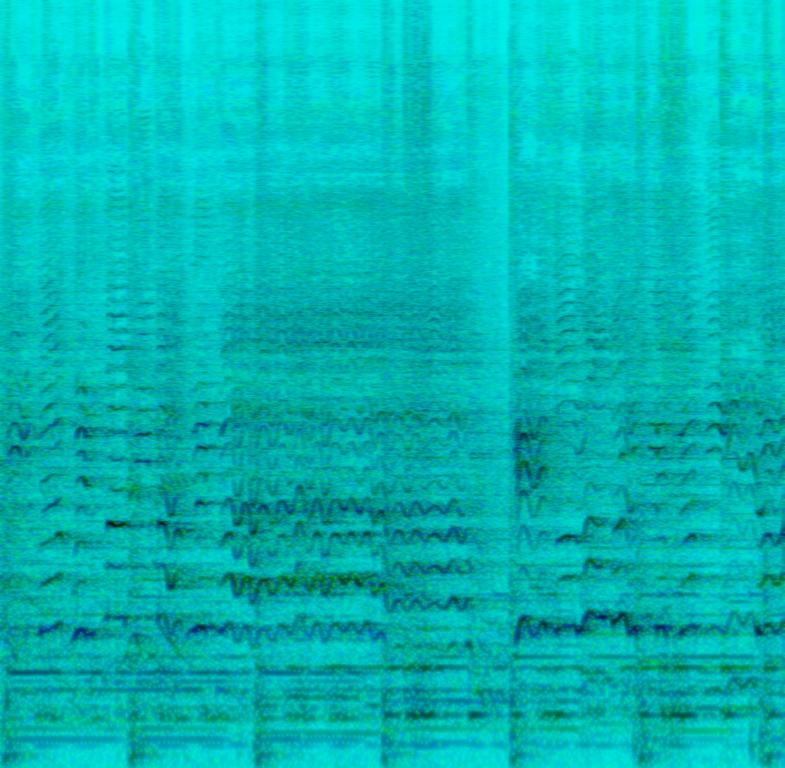
A male vocalist sings this powerful solo in a foreign language. The tempo is medium with a spanish guitar accompaniment. The song has minimalist music with captivating, lilting and almost haunting vocals. This is a live performance with ambient sounds of people talking. The audio  quality is inferior as it is an amateur recording. This song is a Latin/Spanish Folk song.